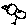
Label: bird